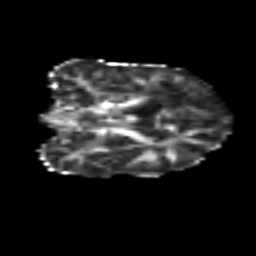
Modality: FA
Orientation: coronal
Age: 46
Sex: male
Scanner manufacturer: siemens
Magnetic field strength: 3 T
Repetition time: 6.1 s
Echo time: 0.101 s